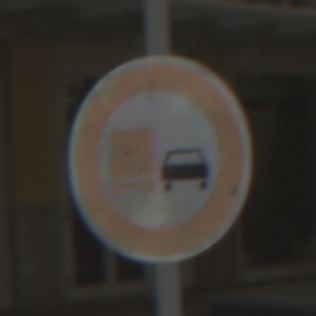
Verkehrszeichen: UeberholverbotKraftfahrzeuge
Umgebung: Outdoor, Urban
Tageszeit: MorningAfternoon
Wetter: PartlyCloudy
Licht: Natural
Jahreszeit: NotSpecified
Kontrast: HighContrast